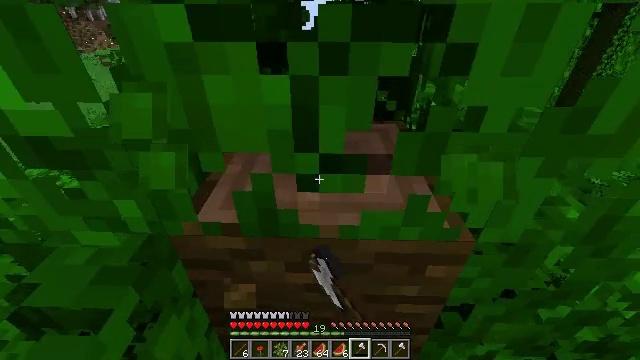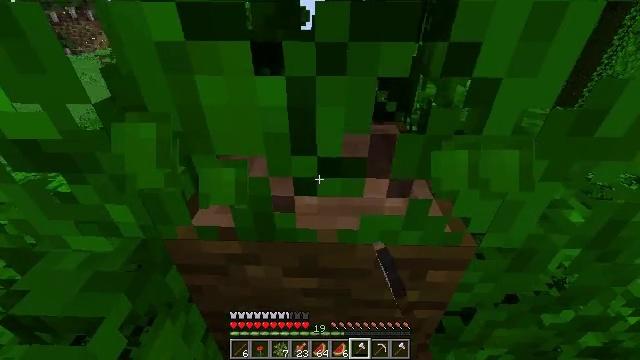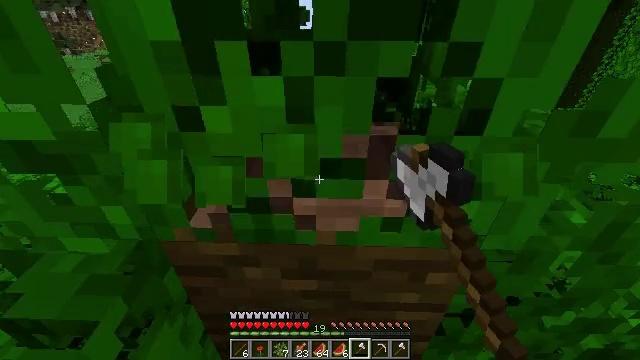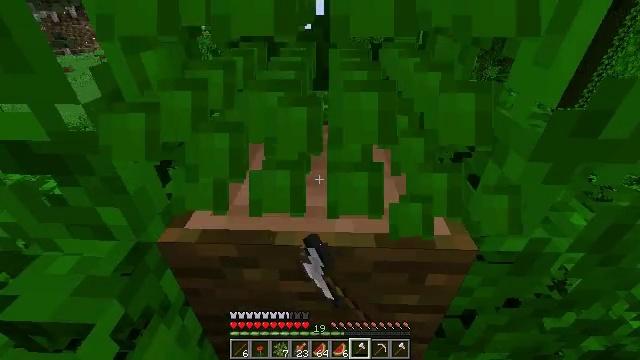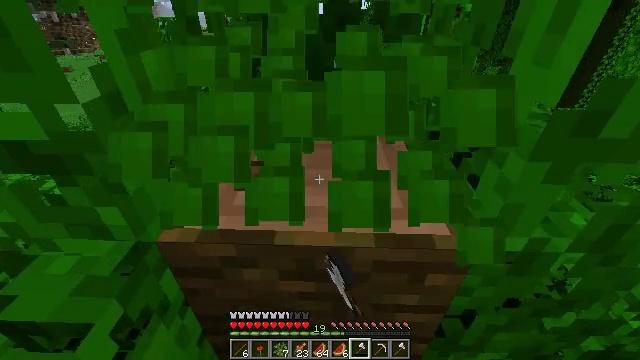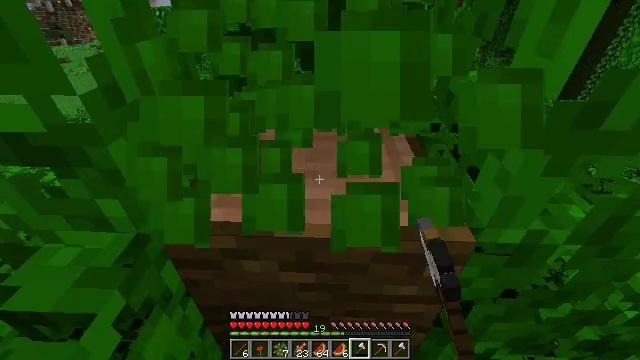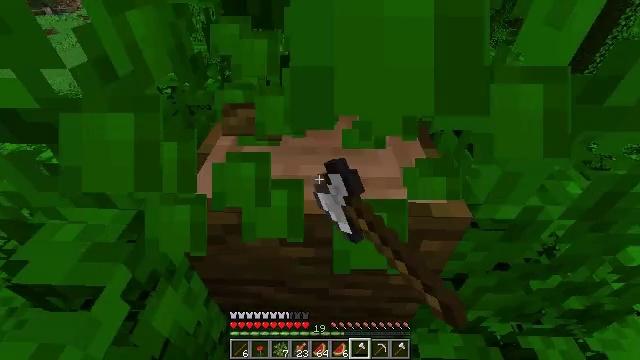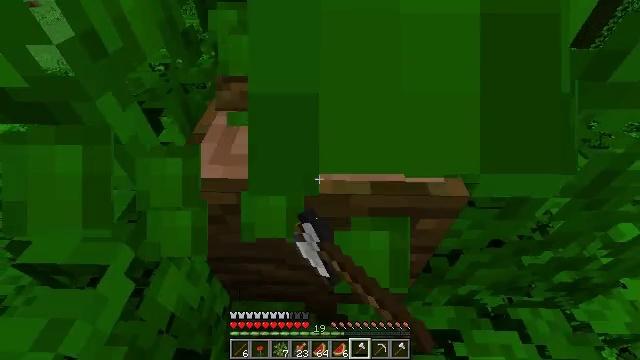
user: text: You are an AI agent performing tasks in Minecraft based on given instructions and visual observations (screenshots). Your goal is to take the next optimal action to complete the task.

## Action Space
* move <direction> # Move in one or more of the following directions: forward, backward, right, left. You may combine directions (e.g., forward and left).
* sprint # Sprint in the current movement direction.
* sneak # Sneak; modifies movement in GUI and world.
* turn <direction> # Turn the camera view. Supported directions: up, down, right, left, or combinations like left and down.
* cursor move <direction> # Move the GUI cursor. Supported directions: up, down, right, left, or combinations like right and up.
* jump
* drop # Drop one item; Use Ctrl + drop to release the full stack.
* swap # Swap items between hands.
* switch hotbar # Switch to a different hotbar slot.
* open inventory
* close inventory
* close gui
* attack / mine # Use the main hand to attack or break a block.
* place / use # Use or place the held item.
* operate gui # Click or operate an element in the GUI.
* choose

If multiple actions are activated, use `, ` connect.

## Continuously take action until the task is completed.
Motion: motion action
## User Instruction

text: Collect jungle leaves by breaking them.
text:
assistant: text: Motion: attack / mine
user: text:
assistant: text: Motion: attack / mine
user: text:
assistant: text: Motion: attack / mine
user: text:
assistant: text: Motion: attack / mine
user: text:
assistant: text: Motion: turn down, attack / mine
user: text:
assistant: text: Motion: turn down, attack / mine
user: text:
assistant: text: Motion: turn down, attack / mine
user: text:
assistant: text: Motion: attack / mine